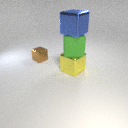
large blue metal cube above large yellow metal cube